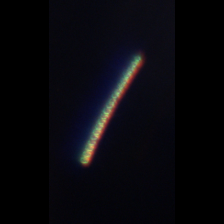
Taxon: Chaetoceros
Group: Diatoms